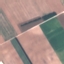
Land use / land cover: AnnualCrop